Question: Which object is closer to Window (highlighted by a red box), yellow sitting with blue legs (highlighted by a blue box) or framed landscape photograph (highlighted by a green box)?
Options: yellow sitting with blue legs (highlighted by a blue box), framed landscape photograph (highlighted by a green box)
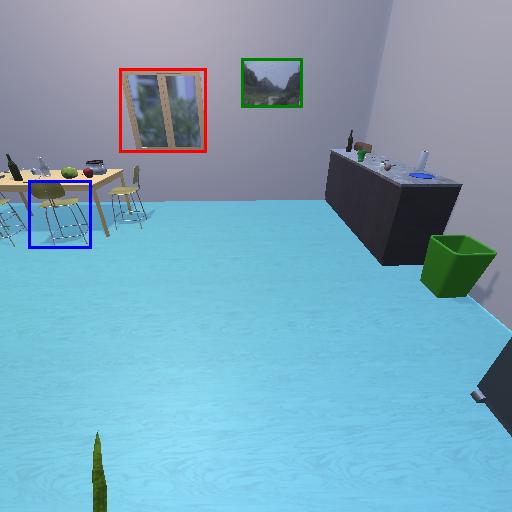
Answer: yellow sitting with blue legs (highlighted by a blue box)